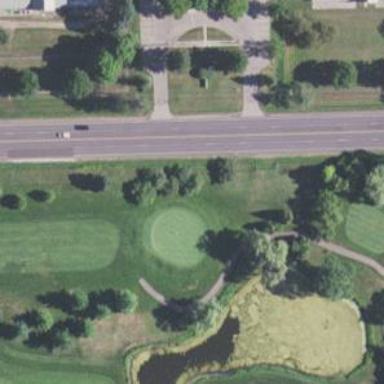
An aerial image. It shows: View of golf hole.